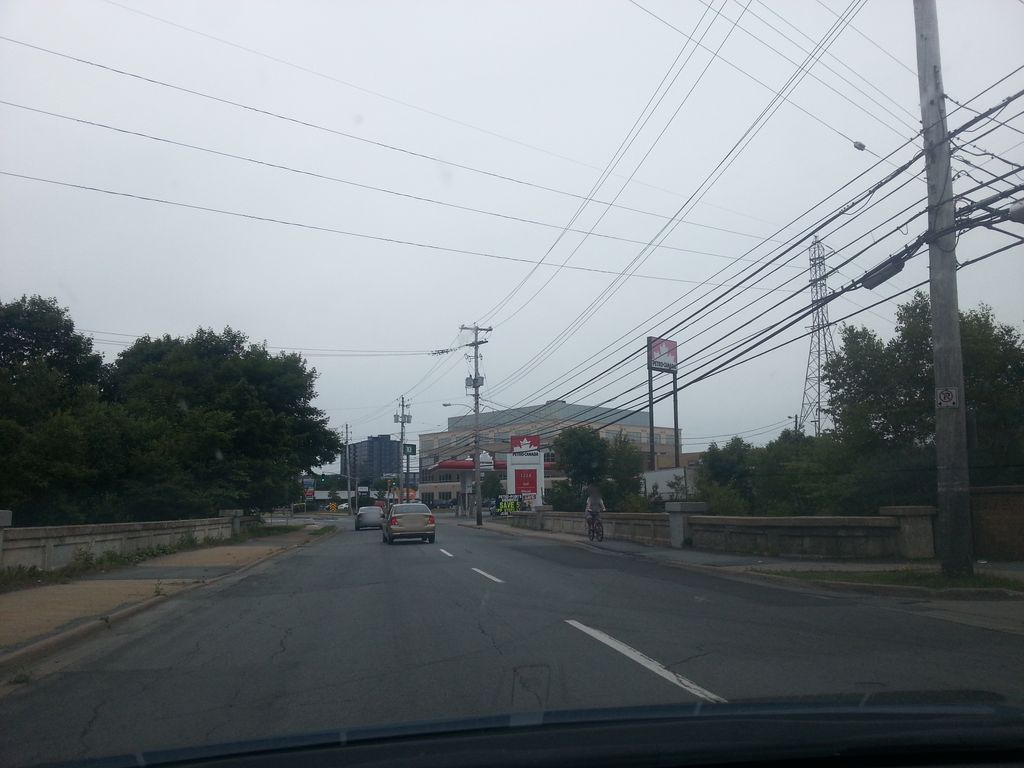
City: halifax